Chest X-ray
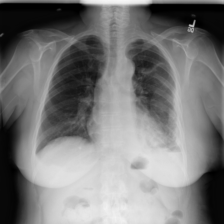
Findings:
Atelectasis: positive
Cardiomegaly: negative
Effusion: positive
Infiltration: positive
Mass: negative
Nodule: negative
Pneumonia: negative
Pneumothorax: negative
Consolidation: negative
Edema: negative
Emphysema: negative
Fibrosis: negative
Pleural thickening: positive
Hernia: negative